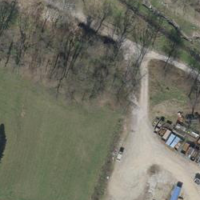
EUNIS habitat code: 24
Species observed at this site:
Phytolacca americana